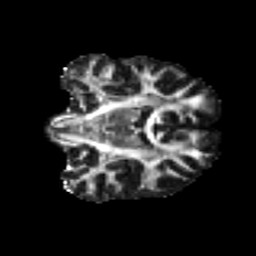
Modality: FA
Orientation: coronal
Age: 23
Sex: female
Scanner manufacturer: ge
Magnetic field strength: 3 T
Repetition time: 7.8 s
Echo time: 0.0606 s